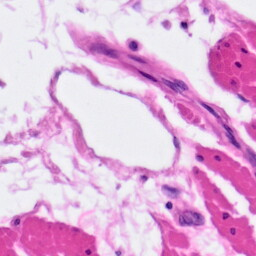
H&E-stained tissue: Pancreatic